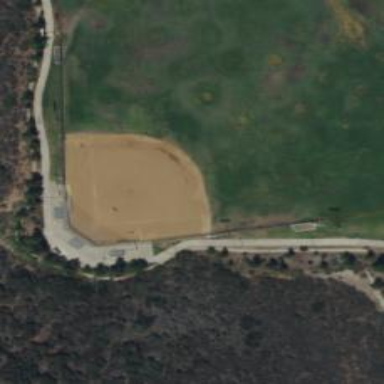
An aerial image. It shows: Dirt baseball/softball pitch for leisure land.